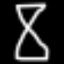
Label: hourglass